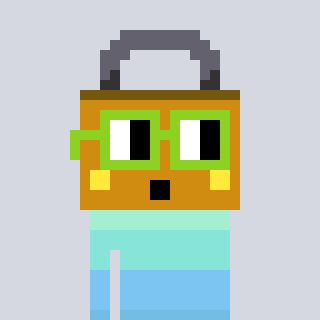
a pixel art character with square light green glasses, a lock-shaped head and a grayscale-colored body on a cool background